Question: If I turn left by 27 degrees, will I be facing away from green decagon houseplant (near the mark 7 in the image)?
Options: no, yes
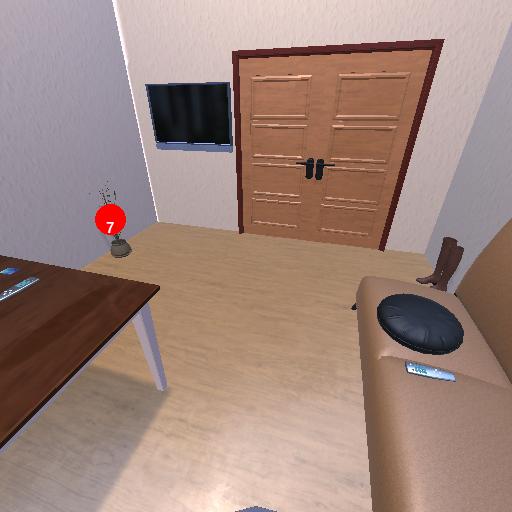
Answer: no